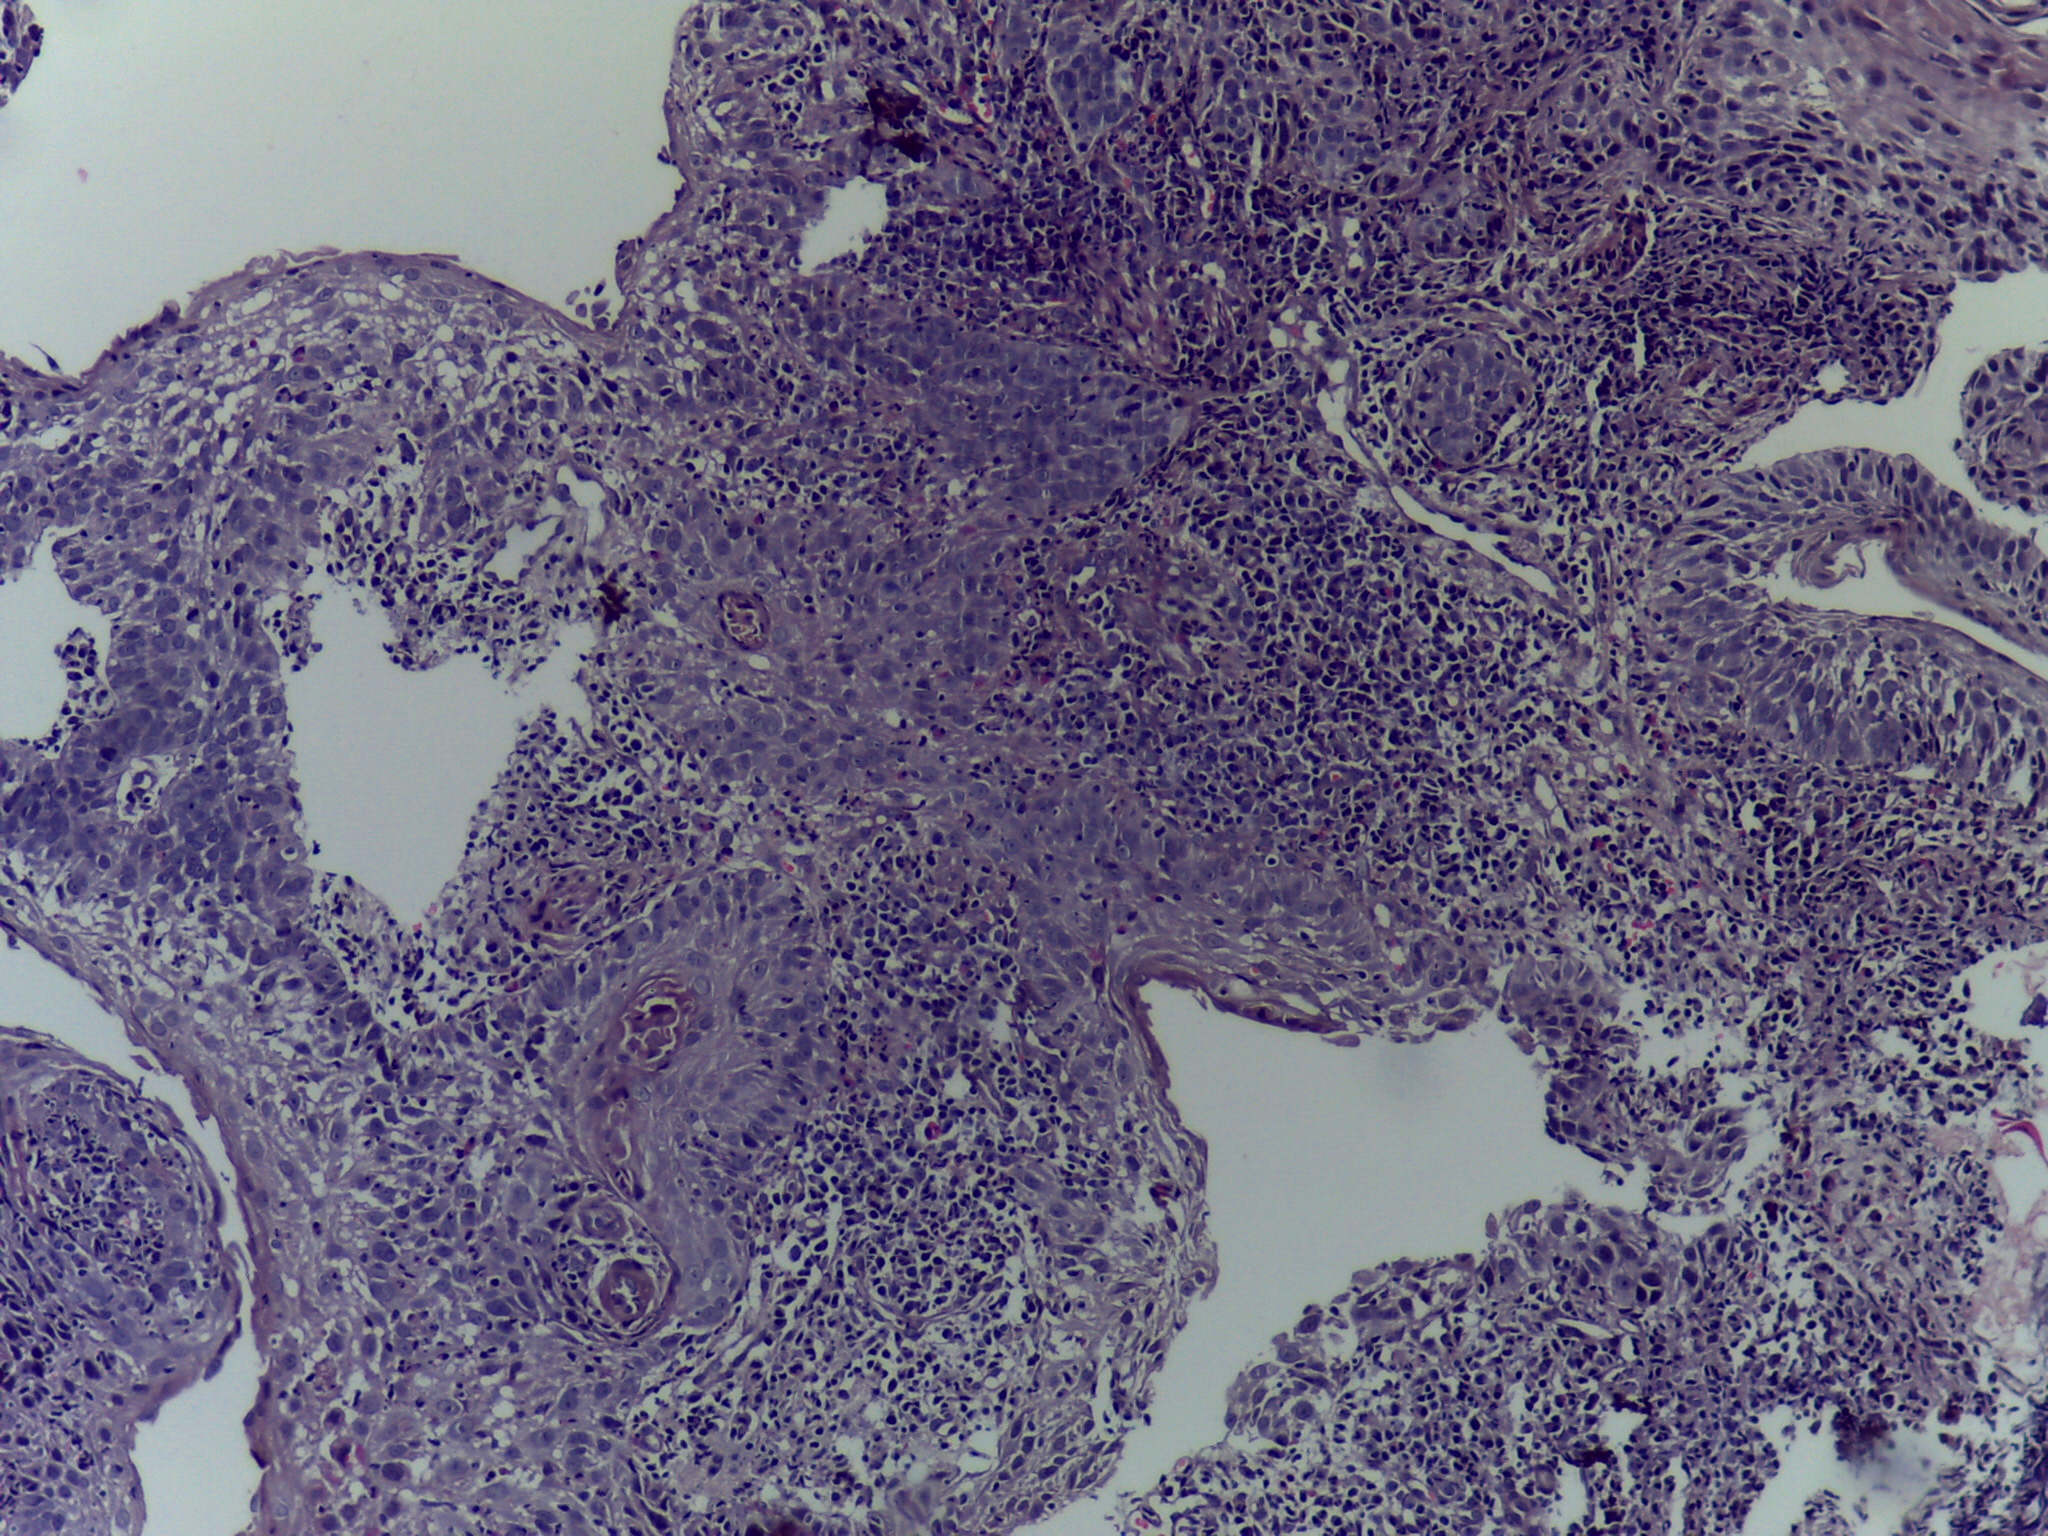
Diagnosis: OSCC